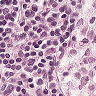
Metastatic tissue present: no